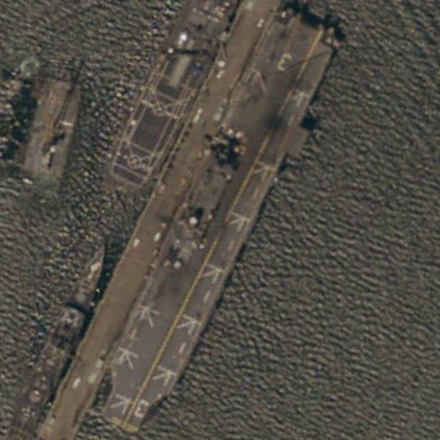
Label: assault